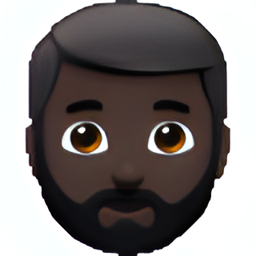
Name: bearded person
Emoji: 🧔🏿
Group: People & Body
Sub-group: person